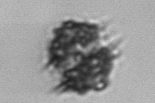
Label: Dictyocha